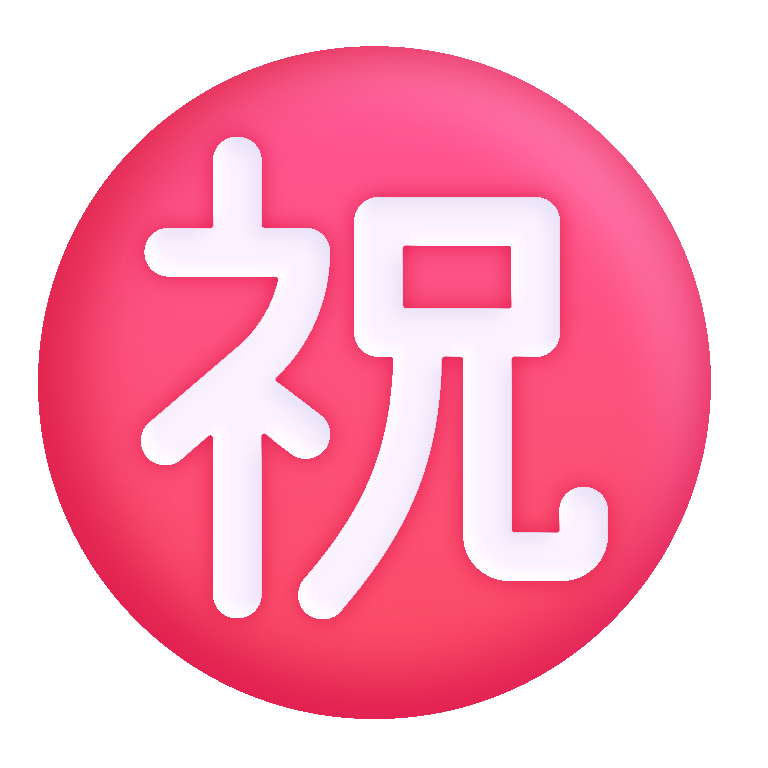
japanese congratulations button color